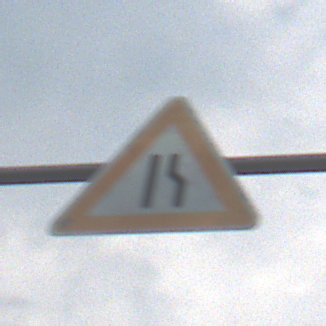
Verkehrszeichen: EinseitigVerengteFahrbahnRechts
Umgebung: Outdoor, Nature
Tageszeit: MorningAfternoon
Wetter: PartlyCloudy
Licht: Natural
Jahreszeit: NotSpecified
Kontrast: LowContrast